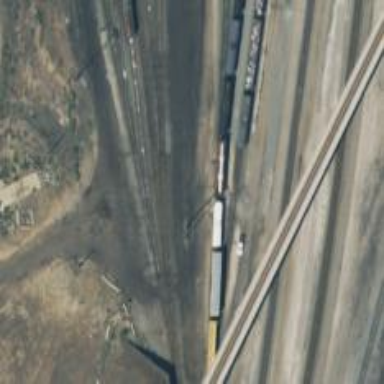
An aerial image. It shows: Railway yard.